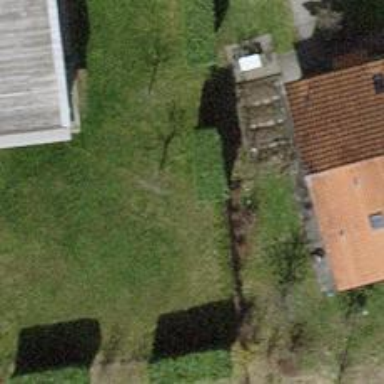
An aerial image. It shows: Hedge acting as barrier.